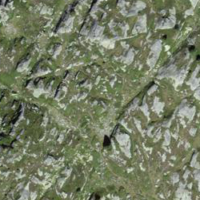
EUNIS habitat code: 31
Species observed at this site:
Kalmia procumbens